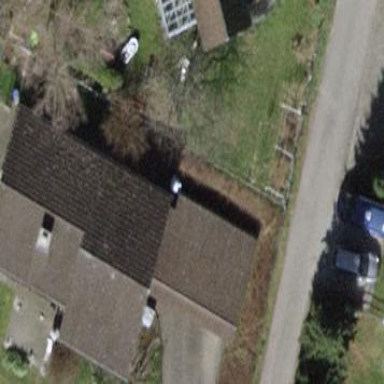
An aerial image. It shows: Garage.